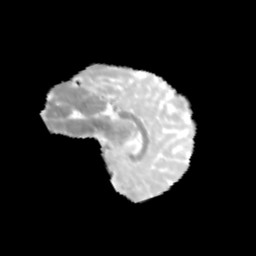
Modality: MD
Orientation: sagittal
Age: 12
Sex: female
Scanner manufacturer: siemens
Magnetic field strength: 3 T
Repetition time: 3.8 s
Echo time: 0.07 s